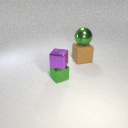
small green metal cube below small purple metal cube